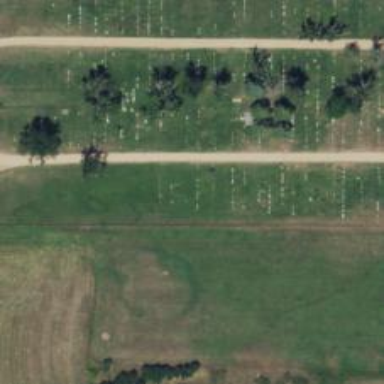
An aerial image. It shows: Historic tomb with tombstone.